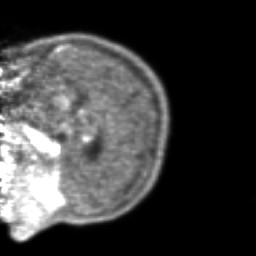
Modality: PET
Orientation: sagittal
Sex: female
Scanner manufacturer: ge